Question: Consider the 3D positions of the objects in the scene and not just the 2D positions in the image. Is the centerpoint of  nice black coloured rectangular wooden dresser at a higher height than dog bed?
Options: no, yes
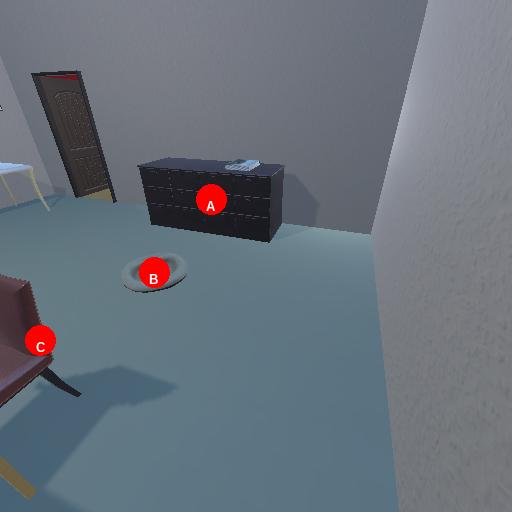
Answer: no